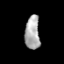
Tissue: prostate
Cell type: T cells
Senescence score: 0.6908
Nuclear area (px): 487
Mean DAPI intensity: 171.581